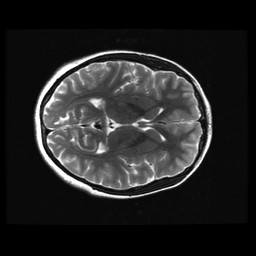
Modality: T2w
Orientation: axial
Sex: female
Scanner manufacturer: ge
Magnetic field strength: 3 T
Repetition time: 5 s
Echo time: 0.101 s